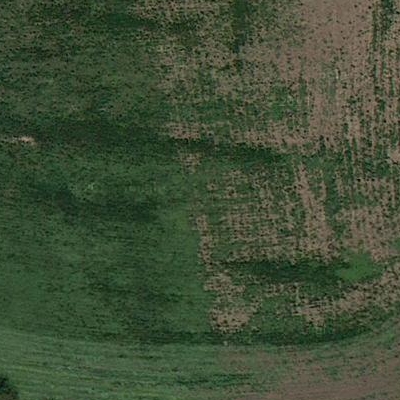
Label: bField